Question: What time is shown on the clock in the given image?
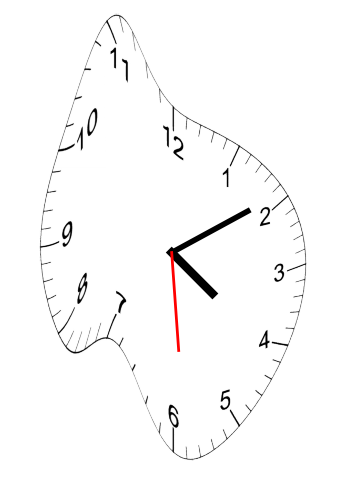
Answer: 04:09:29